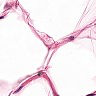
Metastatic tissue present: no